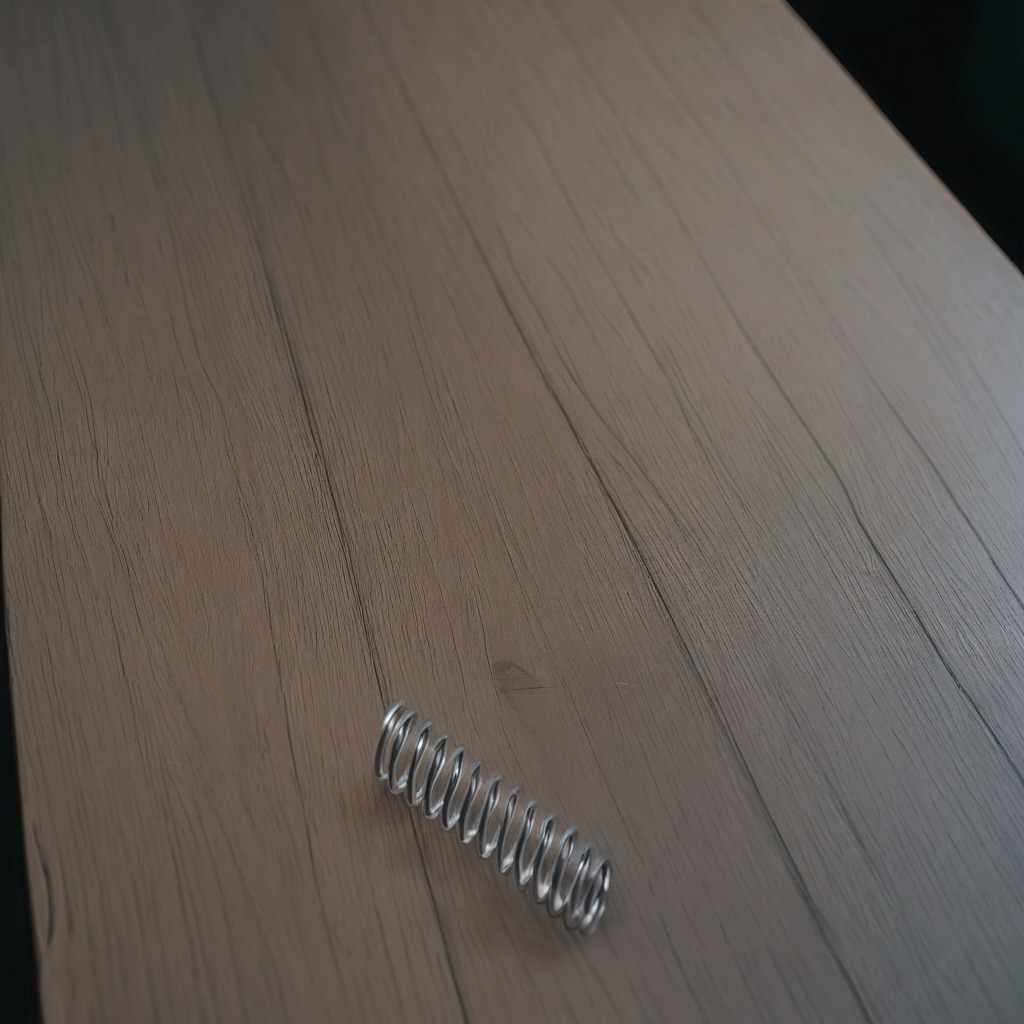
A coiled metal spring is lying on the old table.